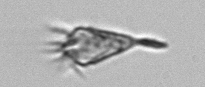
Label: Paratontonia_gracillima